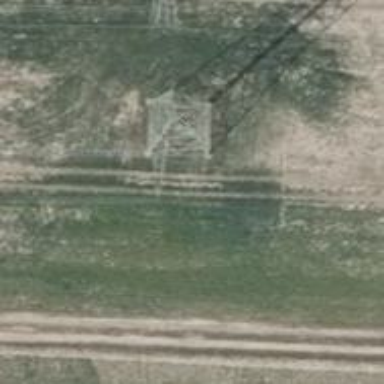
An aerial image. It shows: Power tower.